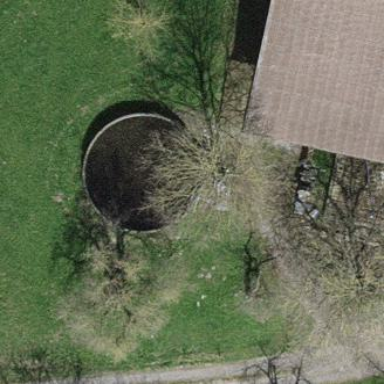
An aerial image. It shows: Storage tank building.